Question: I am new to YouTube API work and I have been generating the YouTube feeds using my PHP Code.
But every time I run the code I have to generate a new Access token since it expires every 1 hour. Now I have been trying to write a PHP code to refresh the access token and make things work. But I don't know where my code is going wrong or what I missed. Can anyone please give me a PHP code to generate or refresh the Access Token.
This is what I did till now:

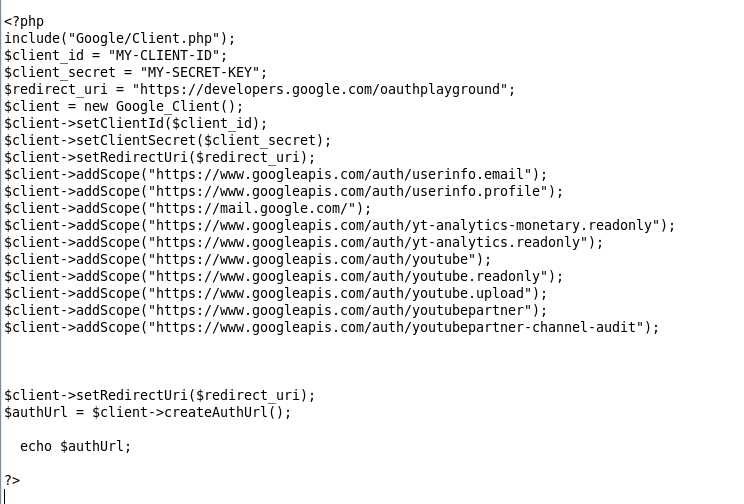
Answer: There are plenty examples. For instance at: <URL> , which you need to customize.
What you seems to do wrong, is to set correctly the redirect-uri in:
$client->setRedirectUri($redirect_uri);
$redirect_uri , must be an url on your own web-server which will handle the reponse (containing the tokens). Further, this url must be the same url that is registered via the API console for your CLIENT_ID: they must match.
You could, for example first set in the API console the redirect_uri to something like:
'''
http://localhost/mytokencallback.php
'''
and then use
'''
$redirect_uri='http://localhost/mytokencallback.php';
'''